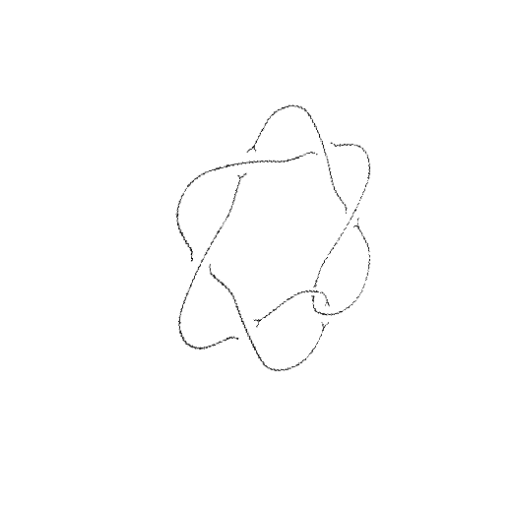
Crossing number: 7